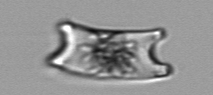
Label: Eucampia